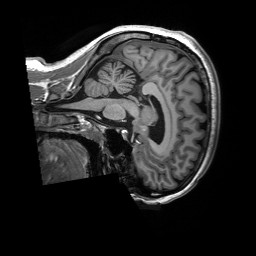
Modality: T1w
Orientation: sagittal
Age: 27
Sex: female
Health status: healthy
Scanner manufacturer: siemens
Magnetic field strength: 3 T
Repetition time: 2.53 s
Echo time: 0.00227 s